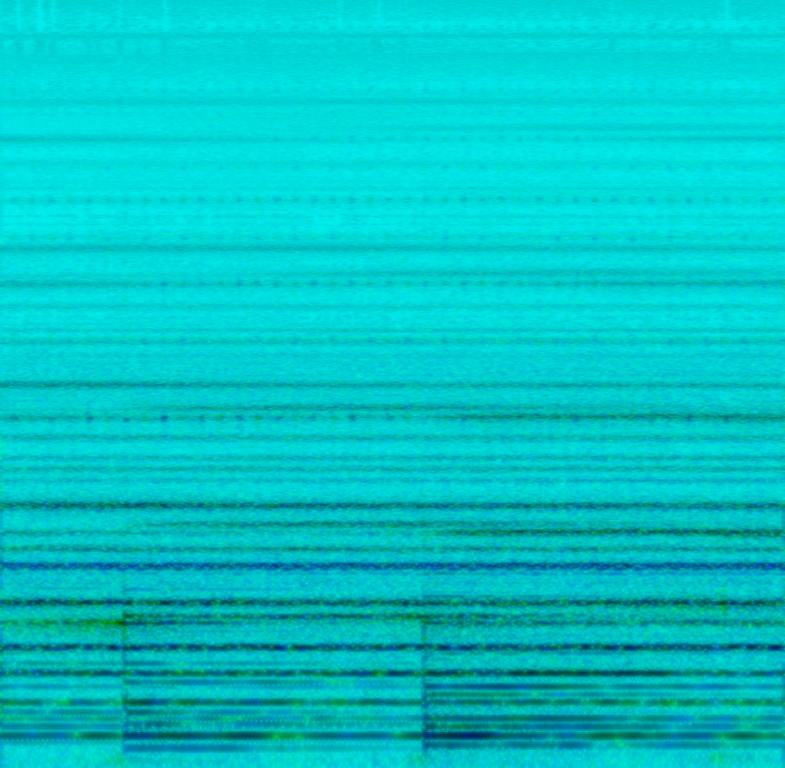
This song features synth pads being played in the background. An organ sound is layered with this sound. A synth sound plays chords in this song. There is a squeaky sound like the sound of a squeaky cycle wheel playing in the background. There are no voices in this song. There are no other instruments in this song. This song is dreamy and relaxing. This song can be played in a meditation center.